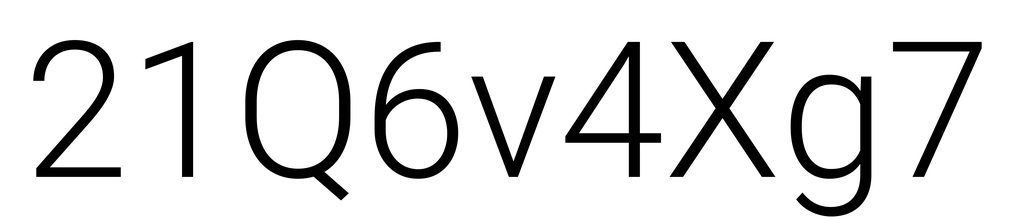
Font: Roboto_Light